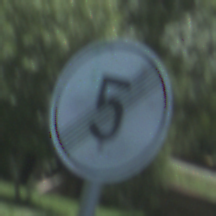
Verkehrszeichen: EndeGeschwindigkeit5
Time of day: Midday
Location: Outdoor (Nature)
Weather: Clear
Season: Summer
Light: Natural